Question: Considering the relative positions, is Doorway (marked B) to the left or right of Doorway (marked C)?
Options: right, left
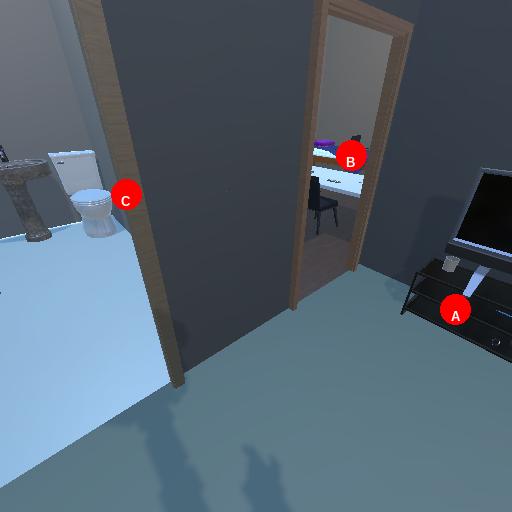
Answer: right